Field crop: tomato
Growth stage: 2
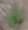
Species: solanum